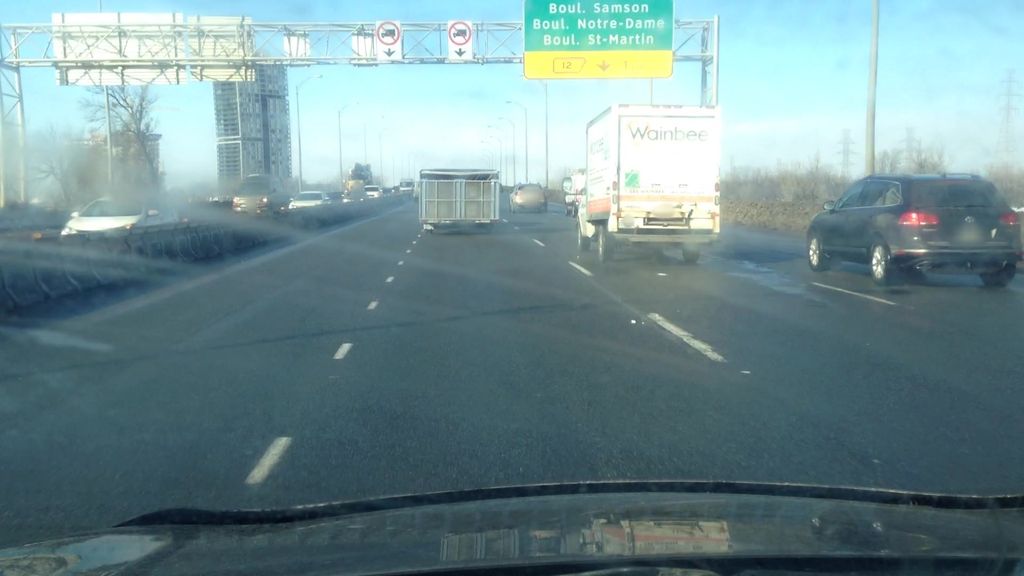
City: montreal